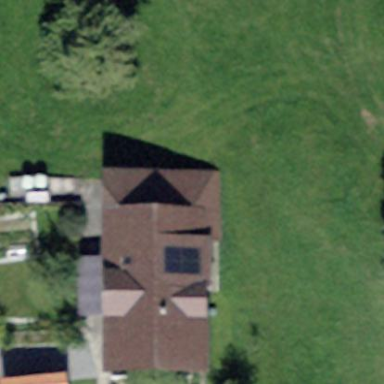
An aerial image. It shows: Farm building.